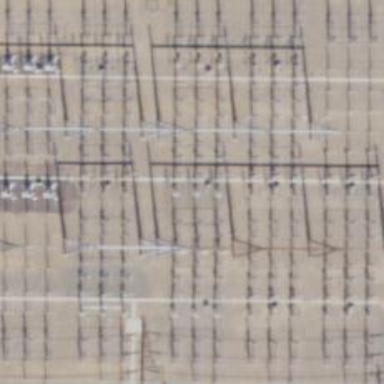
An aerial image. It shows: Switch used for power control.